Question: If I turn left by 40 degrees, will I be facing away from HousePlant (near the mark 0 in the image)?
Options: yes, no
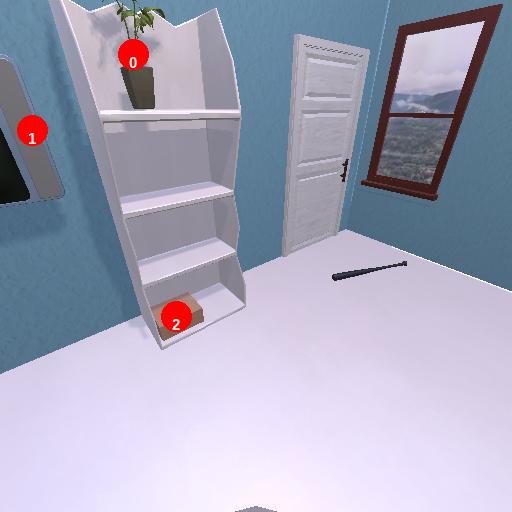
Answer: yes